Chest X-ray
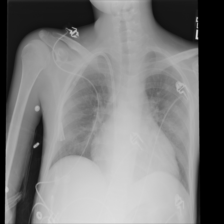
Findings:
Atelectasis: negative
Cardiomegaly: negative
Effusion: negative
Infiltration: negative
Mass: negative
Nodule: negative
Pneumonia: negative
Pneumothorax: negative
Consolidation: negative
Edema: negative
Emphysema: negative
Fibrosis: negative
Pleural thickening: negative
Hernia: negative